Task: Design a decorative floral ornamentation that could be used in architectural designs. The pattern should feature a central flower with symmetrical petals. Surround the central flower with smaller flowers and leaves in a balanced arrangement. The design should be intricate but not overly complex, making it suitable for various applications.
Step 1560:
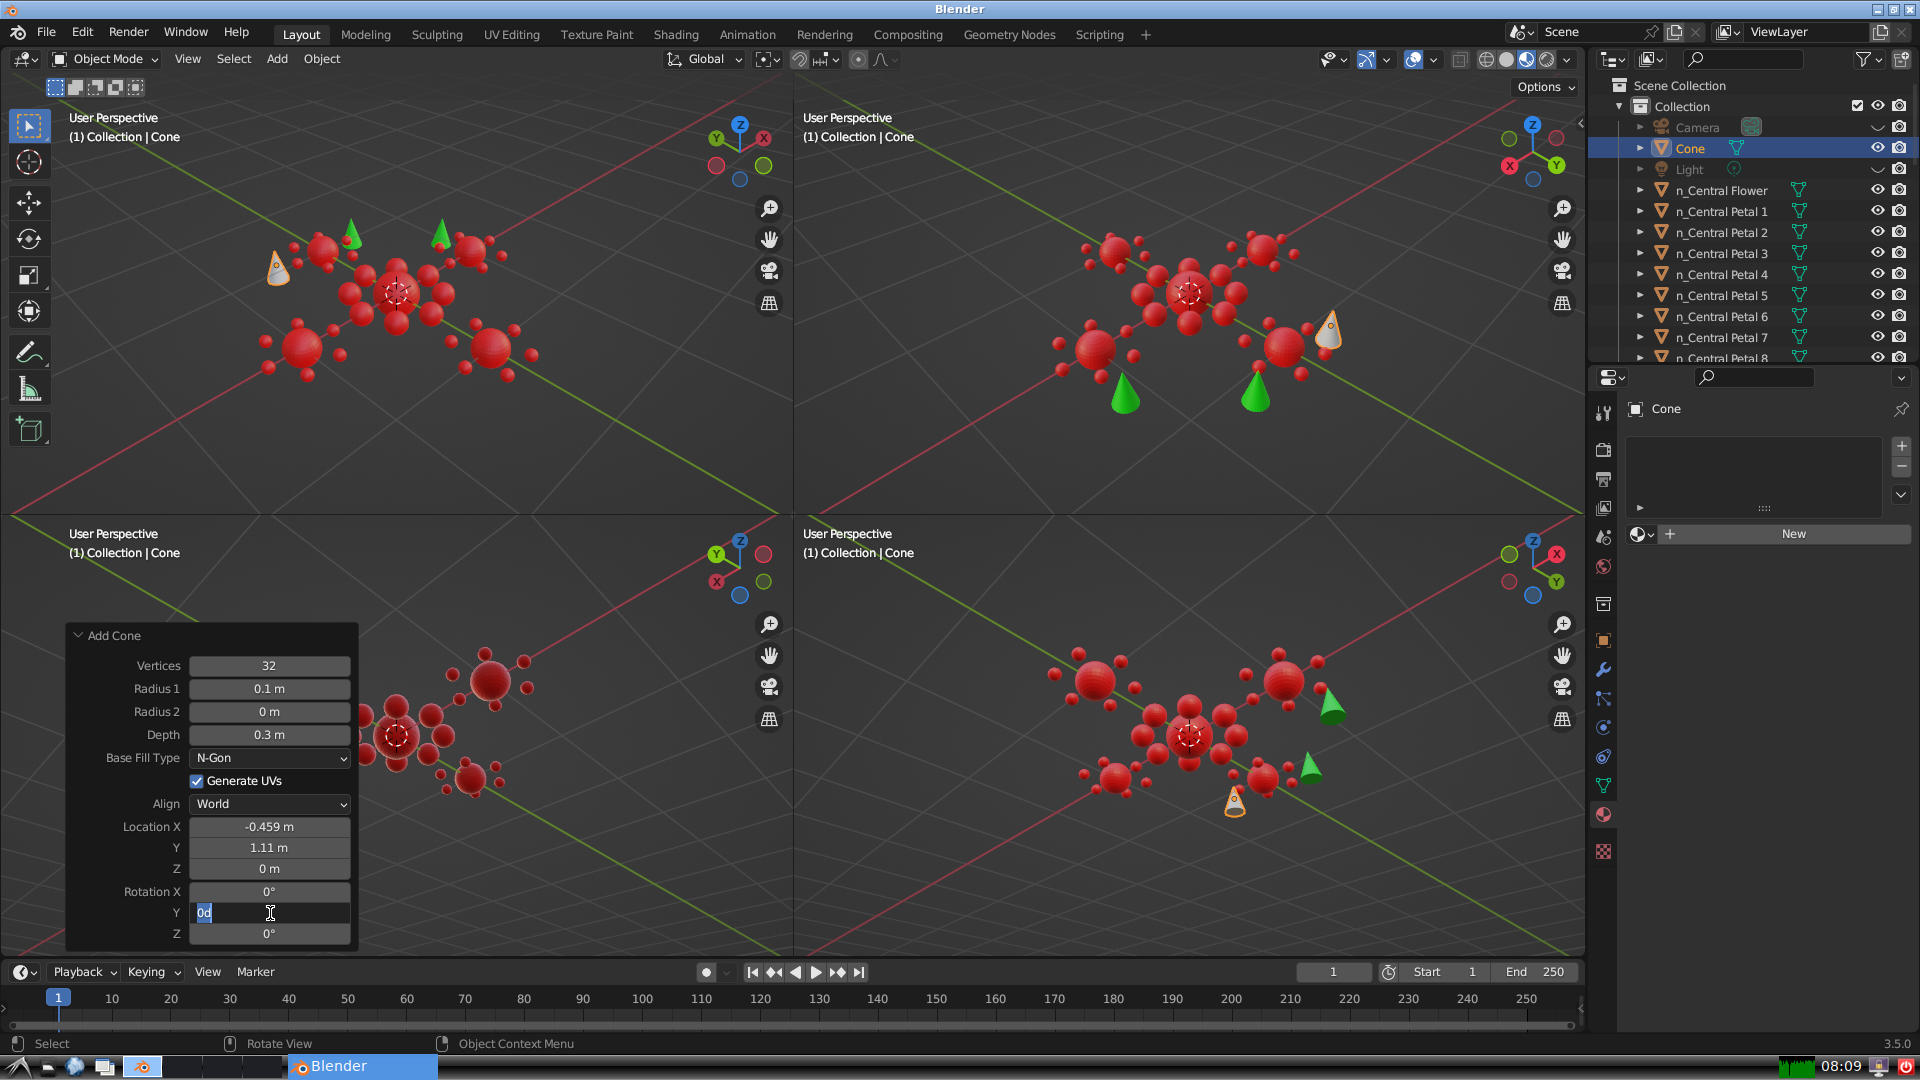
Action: input_text: 0.0